Question: i have PickerView with two components. I would want that the motion of the first component and the second automatic move.

Do not offer me '- (void)pickerView:(UIPickerView *)pickerView didSelectRow:(NSInteger)row inComponent:(NSInteger)component'
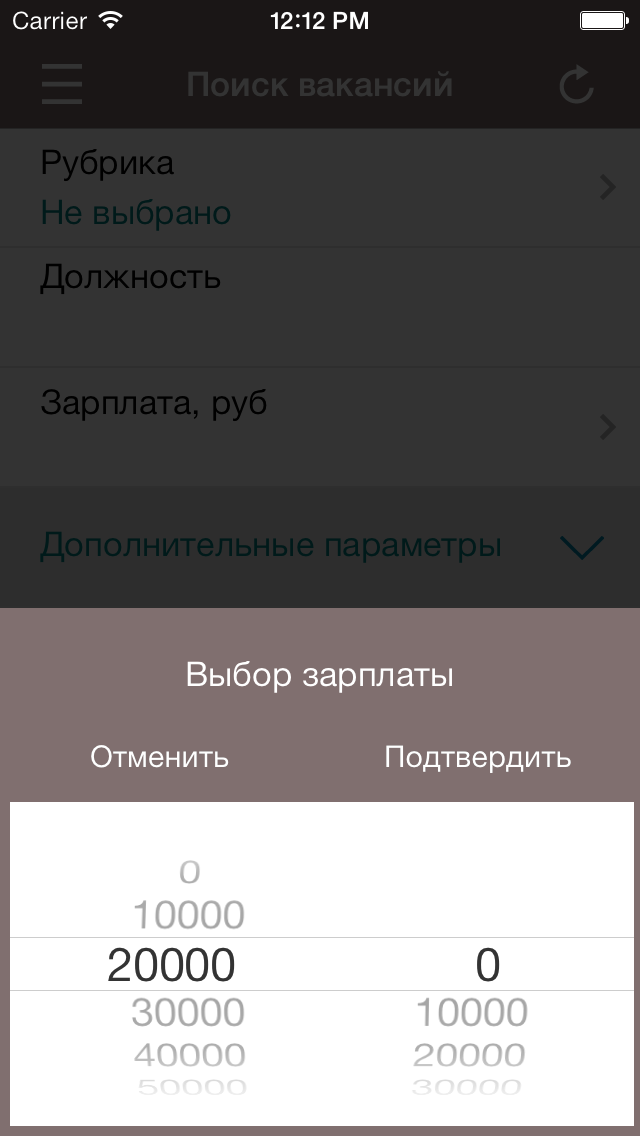
Answer: '''
// WPSecondViewController.h
// test
//
// Created by VASANTH K on 21/01/14.
//
#import <UIKit/UIKit.h>
@interface WPSecondViewController : UIViewController<UIPickerViewDataSource,UIPickerViewDelegate>
@property (strong, nonatomic) IBOutlet UIPickerView *picker;
@end
'''
Don't forget to set the 'delegate' and 'datasource' of picker to 'viewController'.
'''
//
// WPSecondViewController.m
// test
//
// Created by VASANTH K on 21/01/14.
//
#import "WPSecondViewController.h"
@interface WPSecondViewController ()
@end
'''
This code simple scroll the one component to match the other component row also.
'''
@implementation WPSecondViewController
- (id)initWithNibName:(NSString *)nibNameOrNil bundle:(NSBundle *)nibBundleOrNil
{
self = [super initWithNibName:nibNameOrNil bundle:nibBundleOrNil];
if (self) {
// Custom initialization
}
return self;
}
- (void)viewDidLoad
{
[super viewDidLoad];
// Do any additional setup after loading the view.
}
- (void)didReceiveMemoryWarning
{
[super didReceiveMemoryWarning];
// Dispose of any resources that can be recreated.
}
#pragma mark -
#pragma mark PickerView DataSource
- (NSInteger)numberOfComponentsInPickerView:
(UIPickerView *)pickerView
{
return 2;
}
- (NSInteger)pickerView:(UIPickerView *)pickerView
numberOfRowsInComponent:(NSInteger)component
{
return 20;
}
- (NSString *)pickerView:(UIPickerView *)pickerView
titleForRow:(NSInteger)row
forComponent:(NSInteger)component
{
return [NSString stringWithFormat:@"%d_%d",row,component];
}
#pragma mark -
#pragma mark PickerView Delegate
-(void)pickerView:(UIPickerView *)pickerView didSelectRow:(NSInteger)row
inComponent:(NSInteger)component
{
if(component==0)
{
[self.picker selectRow:row inComponent:1 animated:YES];
}
else
{
[self.picker selectRow:row inComponent:0 animated:YES];
}
}
@end
'''